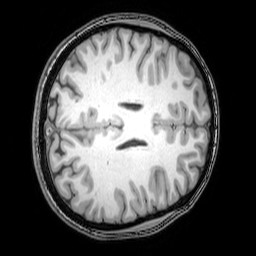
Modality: T1w
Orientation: axial
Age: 24
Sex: female
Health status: healthy
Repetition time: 0.081 s
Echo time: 0.037 s